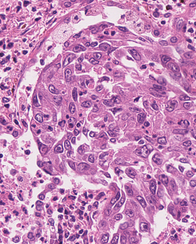
Tumor epithelial tissue: yes
Tumor-associated stroma tissue: yes
Normal tissue: no